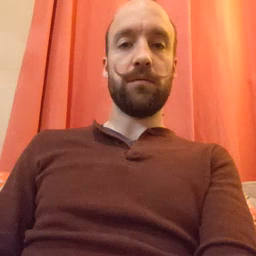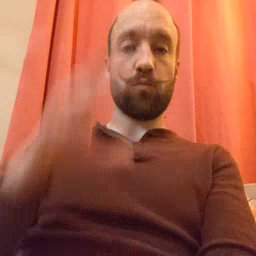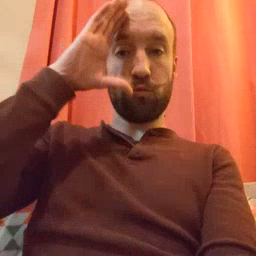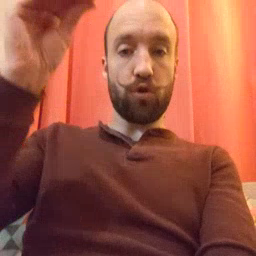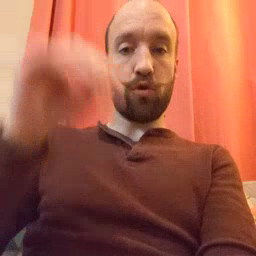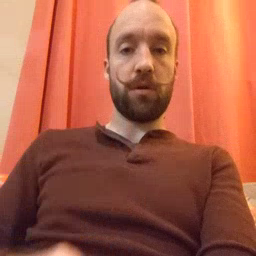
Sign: boy